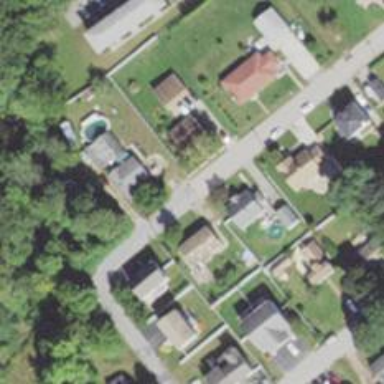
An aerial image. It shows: Residential driveway used as service road.